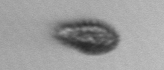
Label: Pseudochattonella_farcimen